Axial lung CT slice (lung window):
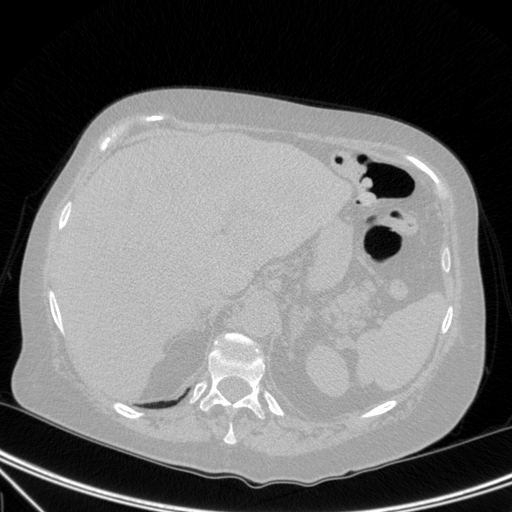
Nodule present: no